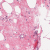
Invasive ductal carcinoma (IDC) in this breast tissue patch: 0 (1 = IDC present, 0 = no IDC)